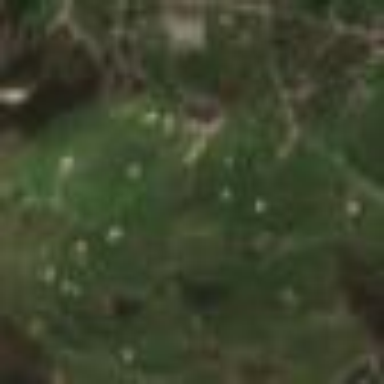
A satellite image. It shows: Golf course.